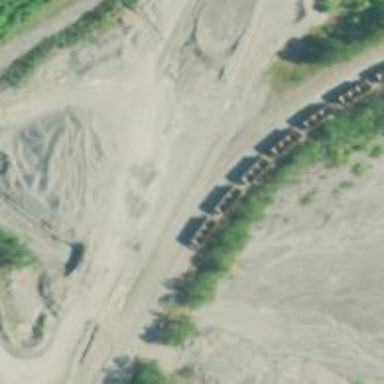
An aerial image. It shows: Spur railway service for aggregate transportation.